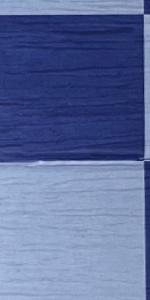
Label: Empty